Question: Count the number of objects in the diagram.
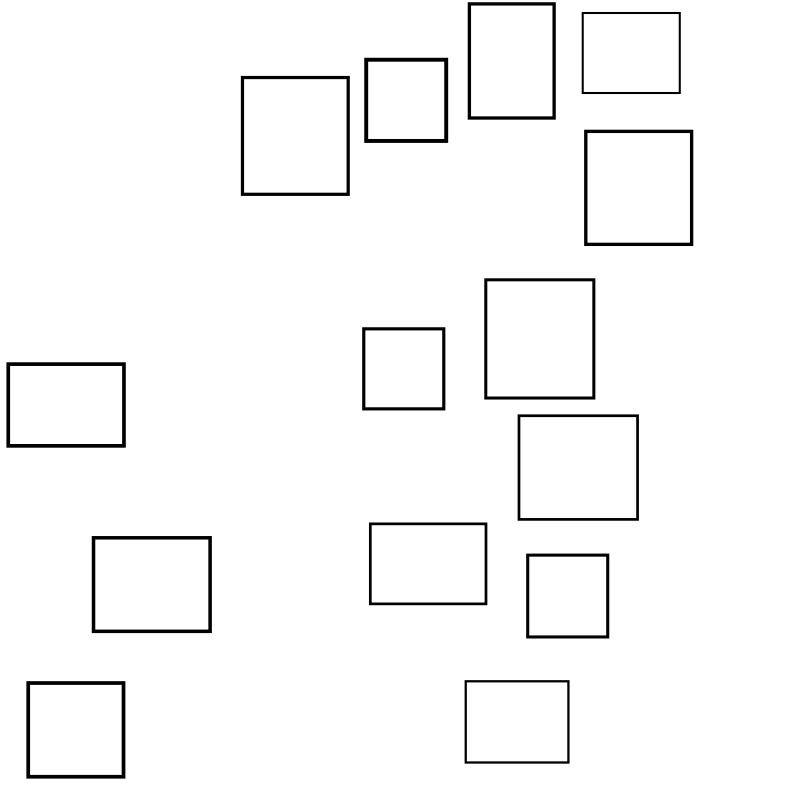
Answer: 14